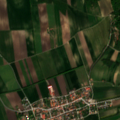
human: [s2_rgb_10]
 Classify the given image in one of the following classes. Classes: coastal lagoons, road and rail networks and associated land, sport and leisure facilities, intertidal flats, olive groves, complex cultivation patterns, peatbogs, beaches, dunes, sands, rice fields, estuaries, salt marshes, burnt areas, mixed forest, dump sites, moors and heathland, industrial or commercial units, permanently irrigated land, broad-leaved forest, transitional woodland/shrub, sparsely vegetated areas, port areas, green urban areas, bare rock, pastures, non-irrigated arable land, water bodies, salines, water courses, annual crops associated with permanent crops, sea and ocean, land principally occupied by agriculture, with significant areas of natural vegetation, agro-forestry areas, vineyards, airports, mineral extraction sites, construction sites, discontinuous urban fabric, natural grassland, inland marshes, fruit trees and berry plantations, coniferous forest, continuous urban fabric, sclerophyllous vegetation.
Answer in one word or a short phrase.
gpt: discontinuous urban fabric, non-irrigated arable land, land principally occupied by agriculture, with significant areas of natural vegetation, broad-leaved forest